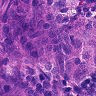
Metastatic tissue present: yes